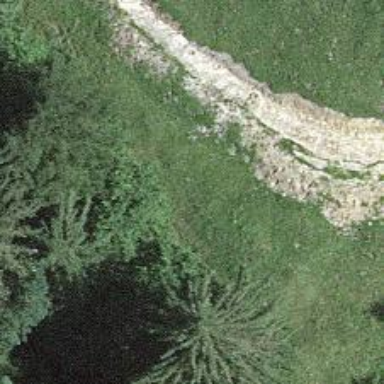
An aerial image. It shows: Path.